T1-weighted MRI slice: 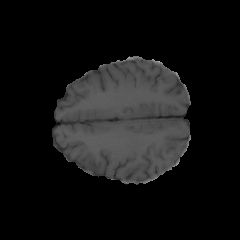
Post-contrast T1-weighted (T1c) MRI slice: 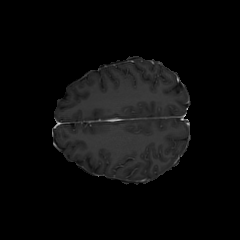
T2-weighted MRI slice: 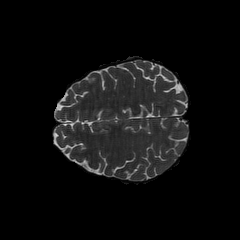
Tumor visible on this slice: no